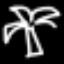
Label: palm tree